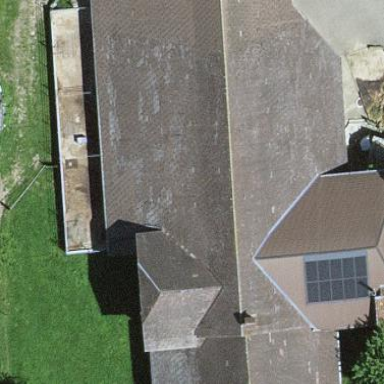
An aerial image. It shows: Farm building.